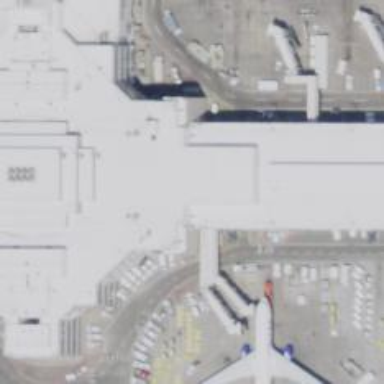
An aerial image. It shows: Airport gate.